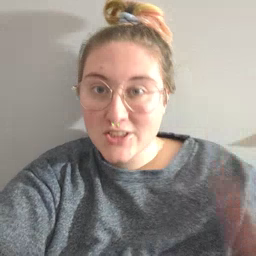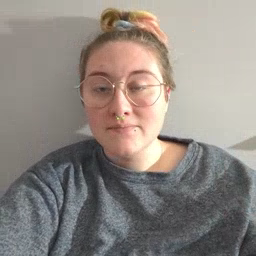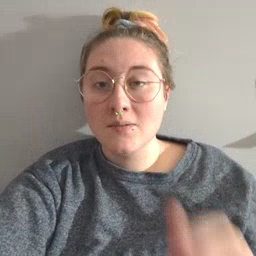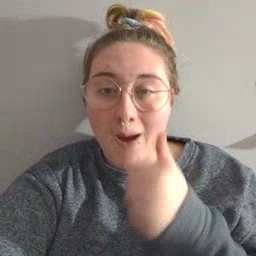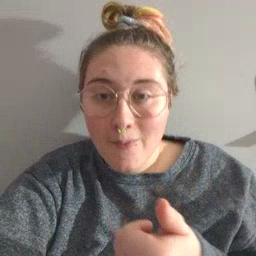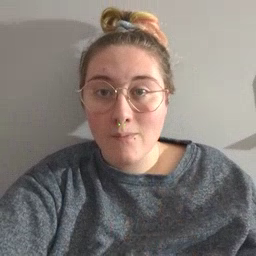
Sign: tomorrow